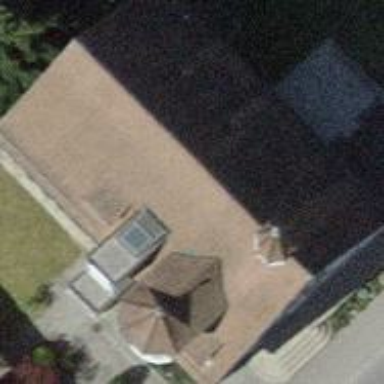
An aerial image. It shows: Building serving as place of worship.